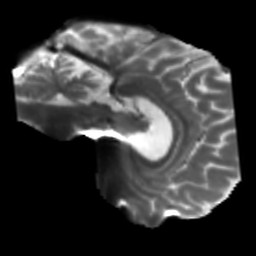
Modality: T2w
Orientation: sagittal
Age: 41
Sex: male
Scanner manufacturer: siemens
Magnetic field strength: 3 T
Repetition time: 5.25 s
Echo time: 0.08 s